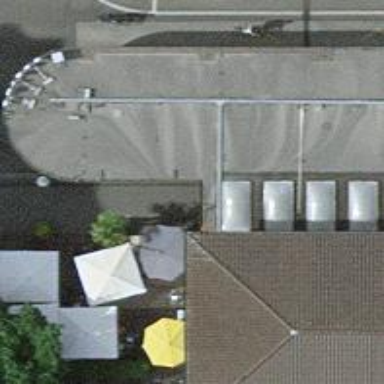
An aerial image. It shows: Parking area.